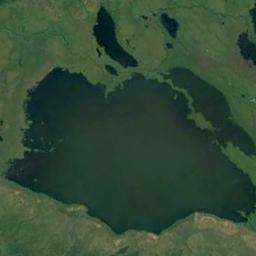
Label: lake